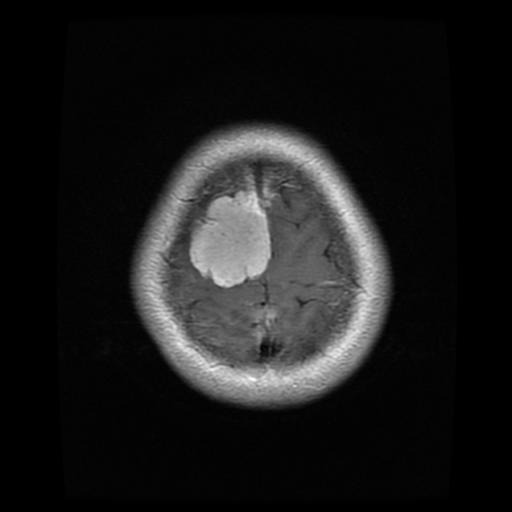
Label: meningioma